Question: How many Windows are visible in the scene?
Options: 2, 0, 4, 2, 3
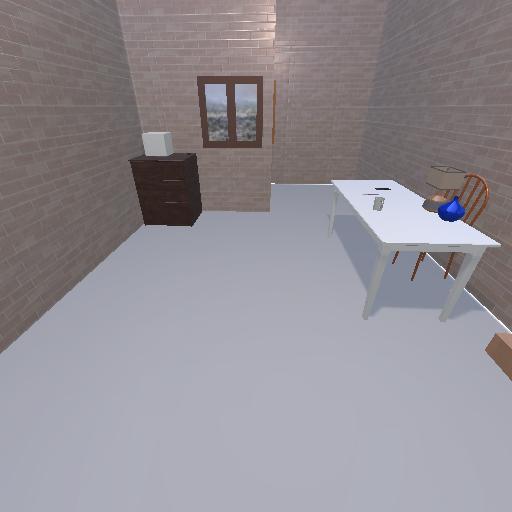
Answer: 2